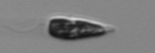
Label: Euglena